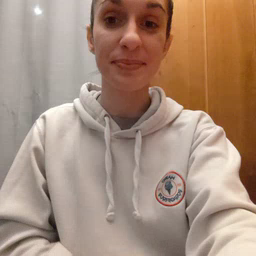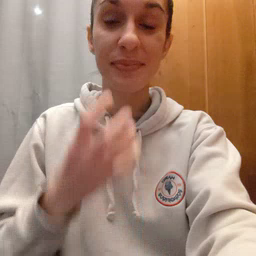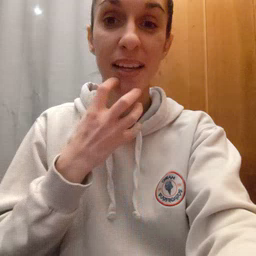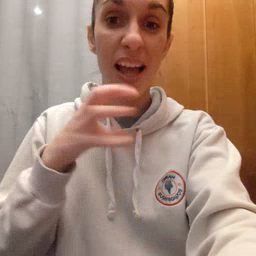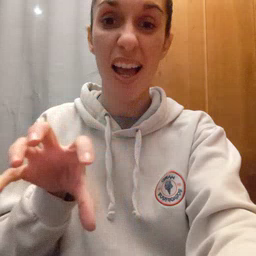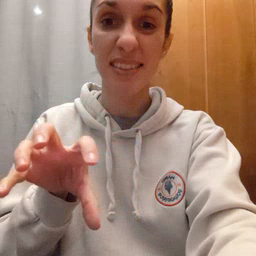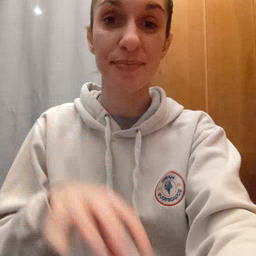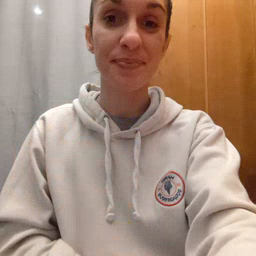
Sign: hot